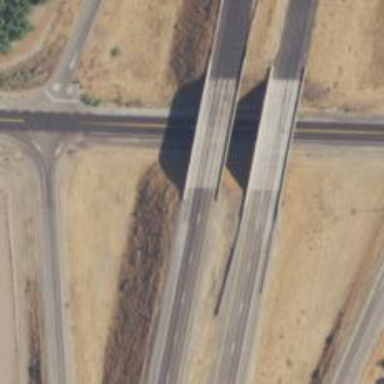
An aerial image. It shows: Bridge over trunk highway with expressway.